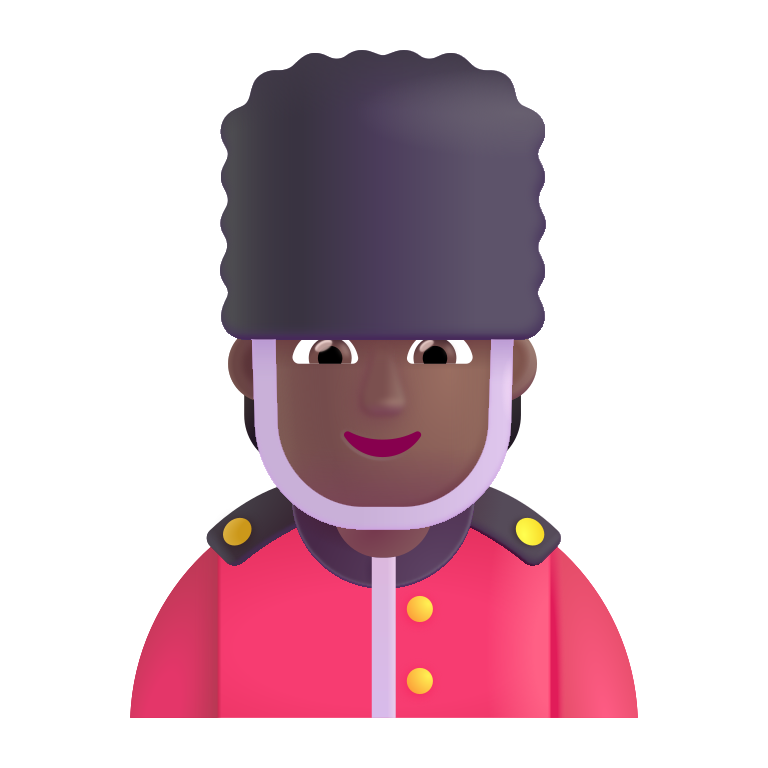
guard color  dark